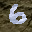
Label: 6